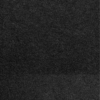
Label: dusty